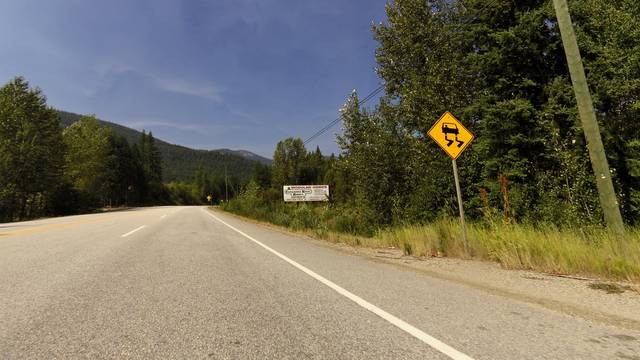
Region: United States
Coordinates: 49.272, -117.68